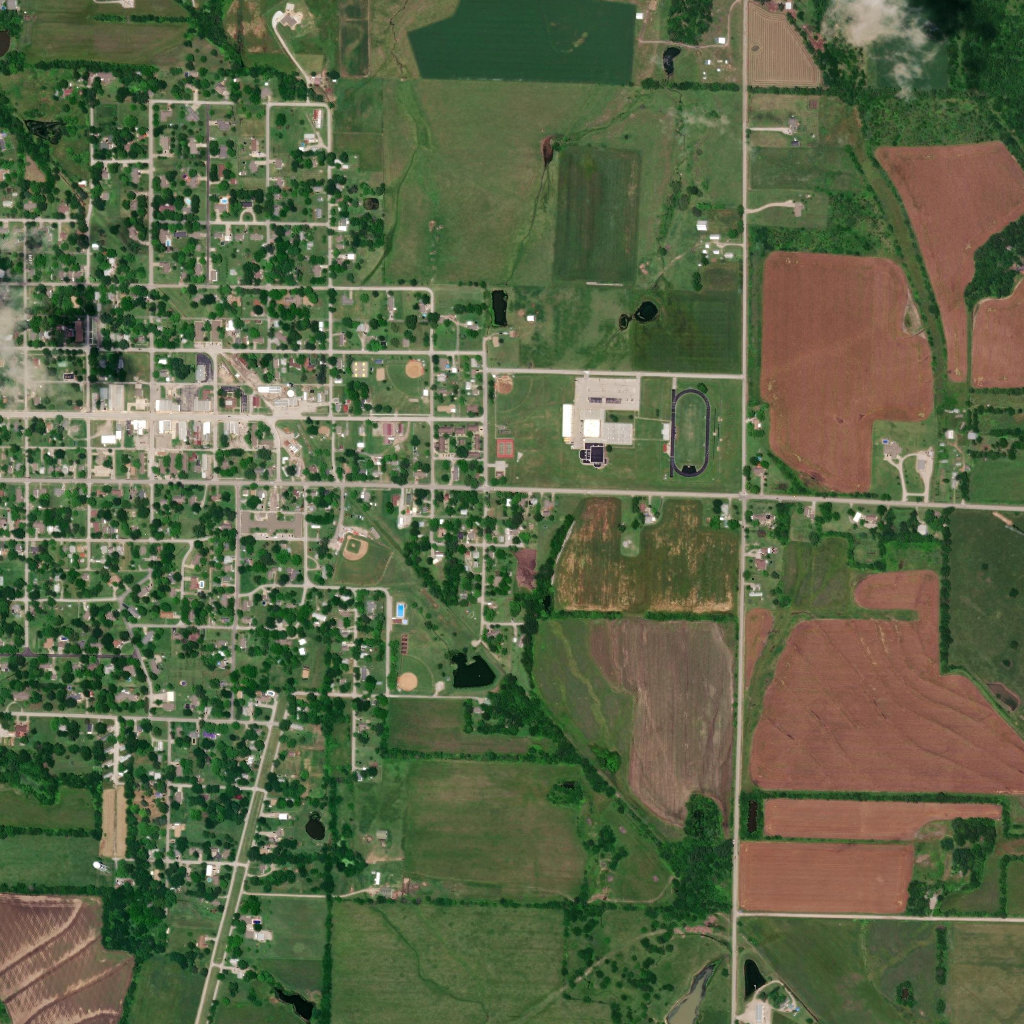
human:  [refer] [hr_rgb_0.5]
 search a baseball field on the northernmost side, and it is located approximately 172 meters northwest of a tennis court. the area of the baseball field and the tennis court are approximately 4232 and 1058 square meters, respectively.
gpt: <box>[[37, 35, 41, 38, 0]]</box>

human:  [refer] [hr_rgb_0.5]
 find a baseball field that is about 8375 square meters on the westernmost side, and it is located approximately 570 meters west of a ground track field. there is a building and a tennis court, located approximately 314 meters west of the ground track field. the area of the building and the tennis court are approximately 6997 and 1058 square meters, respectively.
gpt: <box>[[31, 51, 38, 58, 0]]</box>